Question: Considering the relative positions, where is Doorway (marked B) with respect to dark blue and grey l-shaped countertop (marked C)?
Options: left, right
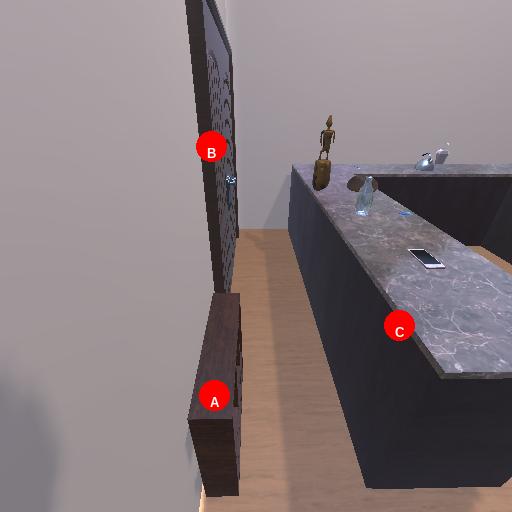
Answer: left